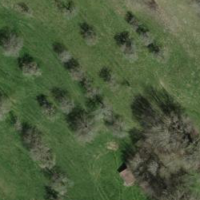
EUNIS habitat code: 52
Species observed at this site:
Phaneroptera falcata